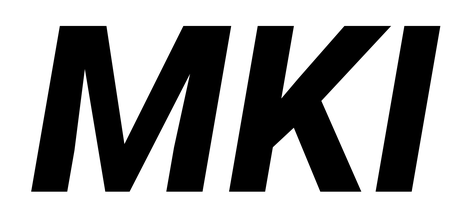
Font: Roboto-Italic_ExtraBold_Italic